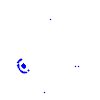
Particle: electron